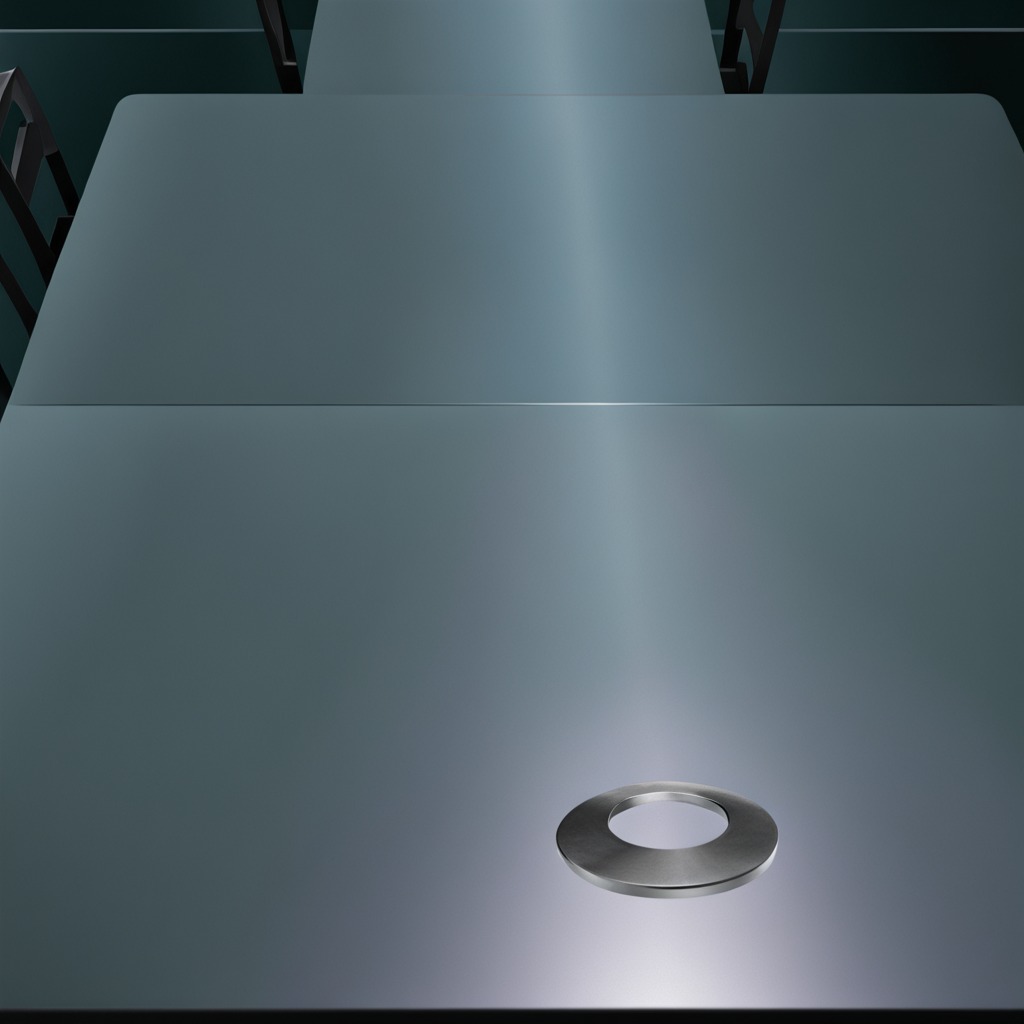
A flat metal washer lies on a clean empty table in a railway signal maintenance room lit by harsh overhead fluorescents.